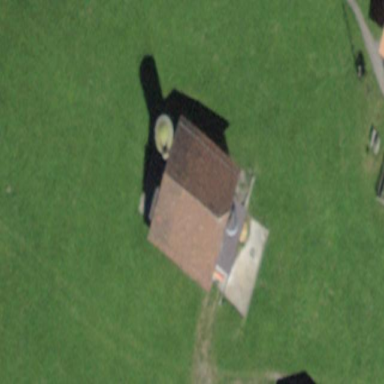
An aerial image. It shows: Barn.